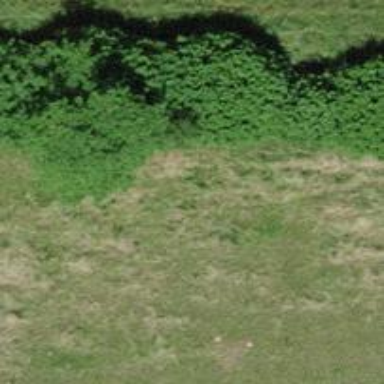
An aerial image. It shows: Row of trees in natural setting.